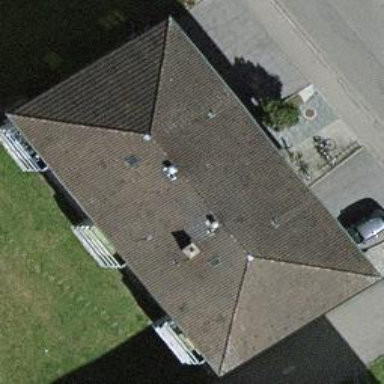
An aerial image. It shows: Hipped roof apartment building.